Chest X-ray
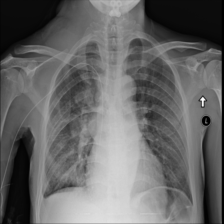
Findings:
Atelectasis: negative
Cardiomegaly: negative
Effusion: negative
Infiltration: positive
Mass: negative
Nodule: negative
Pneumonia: negative
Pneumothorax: negative
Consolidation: negative
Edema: negative
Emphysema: negative
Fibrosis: negative
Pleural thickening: negative
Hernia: negative